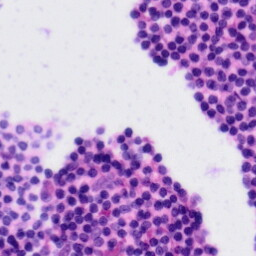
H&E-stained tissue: Tonsil